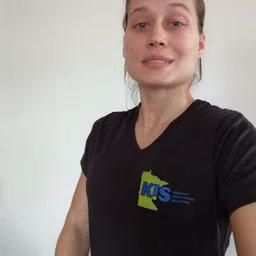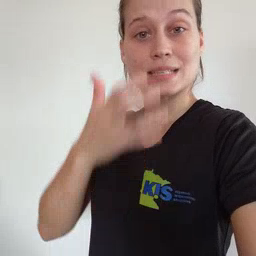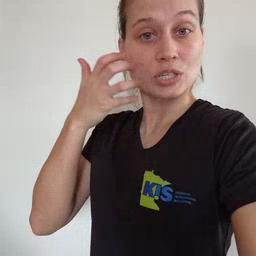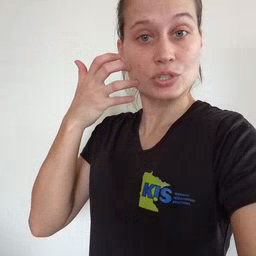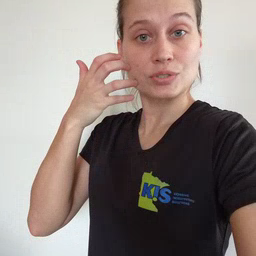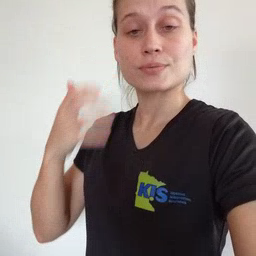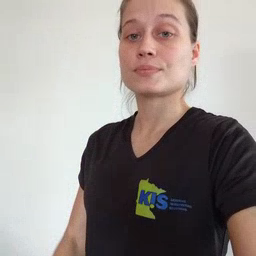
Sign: tiger